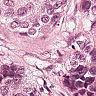
Metastatic tissue present: yes